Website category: sports
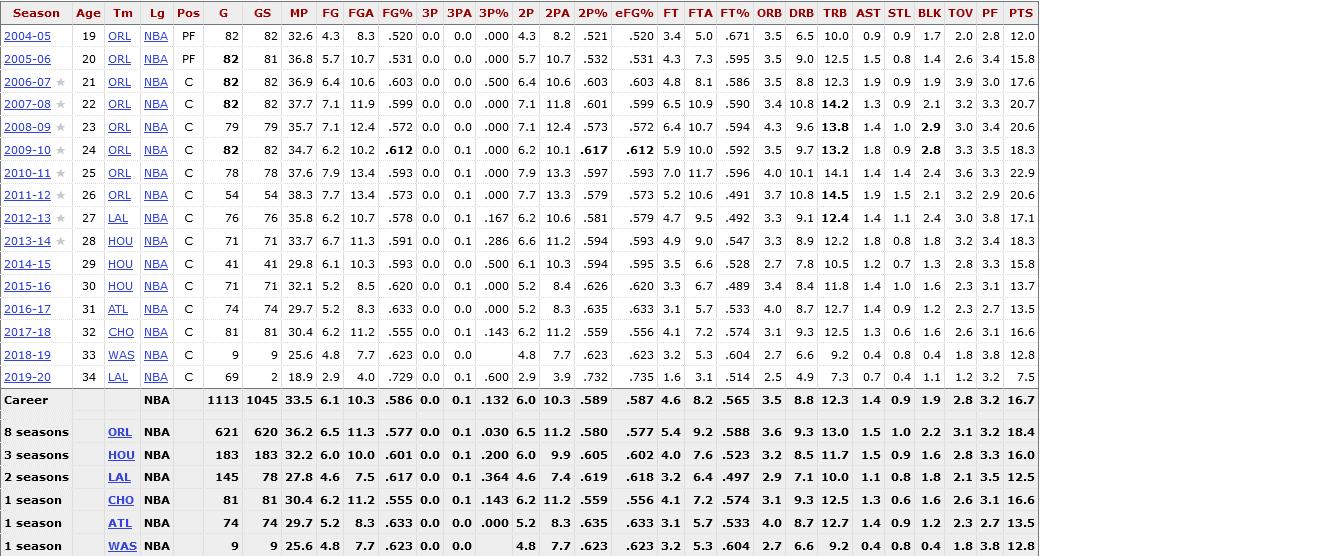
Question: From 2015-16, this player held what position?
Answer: C

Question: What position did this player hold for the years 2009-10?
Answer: C

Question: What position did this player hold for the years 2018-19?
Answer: C

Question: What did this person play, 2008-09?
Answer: C

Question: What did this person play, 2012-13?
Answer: C

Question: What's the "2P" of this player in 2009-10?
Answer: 6.2

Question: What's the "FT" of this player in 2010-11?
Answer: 7.0

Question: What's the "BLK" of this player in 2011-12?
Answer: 2.1

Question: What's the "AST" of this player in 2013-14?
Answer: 1.8

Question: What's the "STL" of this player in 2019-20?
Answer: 0.4

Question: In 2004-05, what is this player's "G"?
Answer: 82

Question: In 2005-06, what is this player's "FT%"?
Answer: .595

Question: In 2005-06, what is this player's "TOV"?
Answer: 2.6

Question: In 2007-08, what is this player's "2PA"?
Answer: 11.8

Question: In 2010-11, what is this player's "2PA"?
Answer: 13.3

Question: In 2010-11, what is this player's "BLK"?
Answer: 2.4

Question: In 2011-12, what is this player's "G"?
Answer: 54

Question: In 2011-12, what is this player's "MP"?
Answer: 38.3

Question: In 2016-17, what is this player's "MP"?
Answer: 29.7

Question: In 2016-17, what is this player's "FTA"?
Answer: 5.7

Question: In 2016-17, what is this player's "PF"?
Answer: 2.7

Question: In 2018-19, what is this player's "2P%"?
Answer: .623

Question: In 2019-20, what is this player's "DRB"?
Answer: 4.9

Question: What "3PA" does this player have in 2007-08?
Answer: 0.0

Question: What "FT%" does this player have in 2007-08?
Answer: .590

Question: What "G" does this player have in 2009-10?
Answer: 82

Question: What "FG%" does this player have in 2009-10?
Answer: .612

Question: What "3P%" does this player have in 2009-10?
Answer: .000

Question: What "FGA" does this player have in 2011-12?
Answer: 13.4

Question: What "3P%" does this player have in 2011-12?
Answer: .000

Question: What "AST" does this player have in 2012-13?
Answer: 1.4

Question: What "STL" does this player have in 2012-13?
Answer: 1.1

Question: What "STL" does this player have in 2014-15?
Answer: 0.7

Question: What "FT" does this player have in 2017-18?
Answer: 4.1

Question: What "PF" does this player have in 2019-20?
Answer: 3.2

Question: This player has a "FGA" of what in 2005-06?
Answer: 10.7

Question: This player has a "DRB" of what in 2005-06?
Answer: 9.0

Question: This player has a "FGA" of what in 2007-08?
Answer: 11.9

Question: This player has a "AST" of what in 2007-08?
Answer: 1.3

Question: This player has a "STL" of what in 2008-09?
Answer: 1.0

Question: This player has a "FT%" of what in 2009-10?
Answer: .592

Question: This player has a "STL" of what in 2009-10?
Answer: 0.9

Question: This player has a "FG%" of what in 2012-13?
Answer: .578

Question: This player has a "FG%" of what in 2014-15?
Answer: .593

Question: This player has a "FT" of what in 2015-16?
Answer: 3.3

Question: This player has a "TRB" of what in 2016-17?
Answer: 12.7

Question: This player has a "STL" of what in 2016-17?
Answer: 0.9

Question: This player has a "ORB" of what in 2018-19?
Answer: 2.7

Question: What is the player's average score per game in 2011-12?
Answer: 20.6

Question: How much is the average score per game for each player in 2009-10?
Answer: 18.3

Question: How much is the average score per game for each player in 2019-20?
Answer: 7.5

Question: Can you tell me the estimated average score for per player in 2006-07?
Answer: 17.6

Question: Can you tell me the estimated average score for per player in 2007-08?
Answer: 20.7

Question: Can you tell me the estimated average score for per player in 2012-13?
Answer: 17.1

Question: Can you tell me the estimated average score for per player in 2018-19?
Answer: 12.8

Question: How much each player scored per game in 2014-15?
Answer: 15.8

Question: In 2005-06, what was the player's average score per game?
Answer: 15.8

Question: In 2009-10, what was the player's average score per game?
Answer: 18.3

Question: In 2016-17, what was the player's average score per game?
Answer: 13.5

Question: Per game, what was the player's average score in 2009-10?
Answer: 18.3